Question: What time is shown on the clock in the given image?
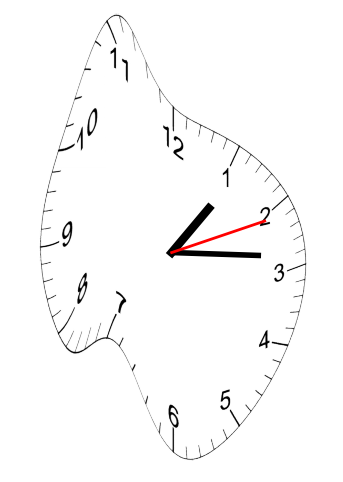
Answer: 01:14:11